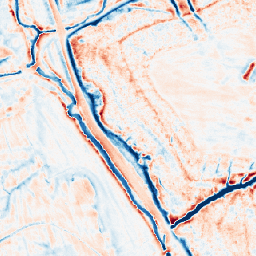
Category: edge_preserving
Decomposition family: guided
Decomposition parameters: radius: 4
eps: 0.01
Upsampling method: nearest
Upsampling parameters: scale: 4
Upsampling scale: 4